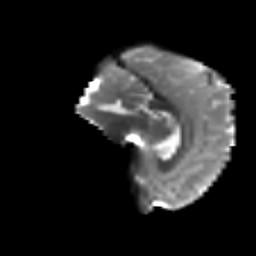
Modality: T2w
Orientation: sagittal
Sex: male
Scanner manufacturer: siemens
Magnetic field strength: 3 T
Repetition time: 5 s
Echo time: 0.071 s